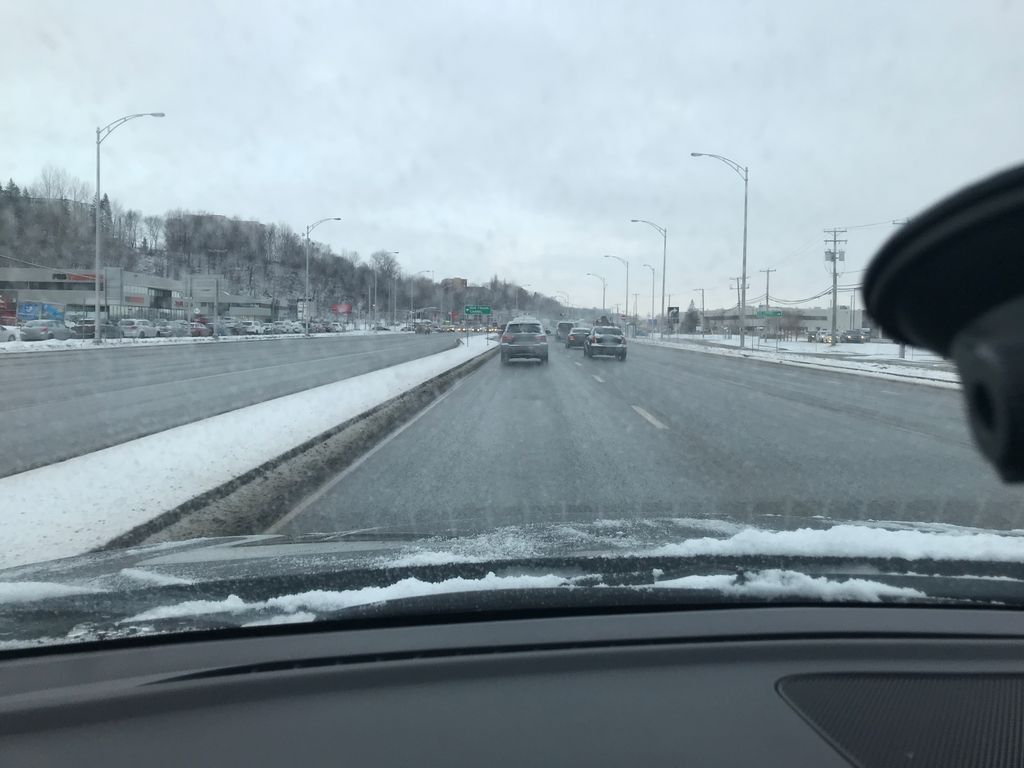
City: quebec_city